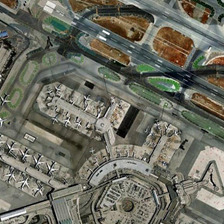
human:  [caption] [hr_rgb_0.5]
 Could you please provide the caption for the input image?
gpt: this is a big airport with some planes .

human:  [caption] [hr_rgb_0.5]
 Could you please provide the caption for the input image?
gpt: the ground is grey and the roads are grey .

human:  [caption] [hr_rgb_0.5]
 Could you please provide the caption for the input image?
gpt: many planes are parked in an airport with terminals and runways .

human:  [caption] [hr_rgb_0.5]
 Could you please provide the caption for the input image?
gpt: many planes are parked in an airport with terminals and runways .

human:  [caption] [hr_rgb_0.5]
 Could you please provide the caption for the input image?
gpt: this is a big airport with some planes .